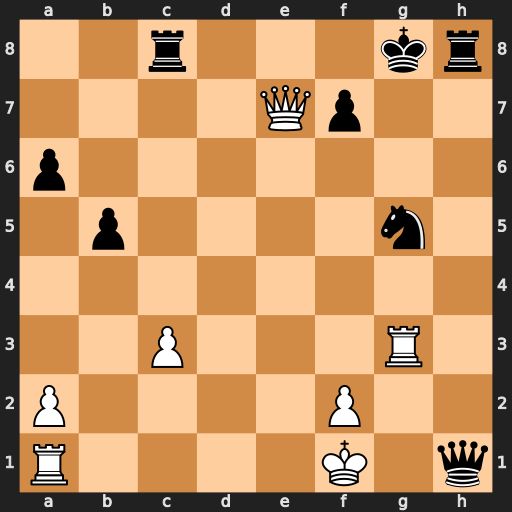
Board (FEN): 2r3kr/4Qp2/p7/1p4n1/8/2P3R1/P4P2/R4K1q
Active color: w
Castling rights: -
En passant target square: -
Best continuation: Ke2 Qh5+ Kd2 Rh6 Rxg5+ Qxg5+ Qxg5+